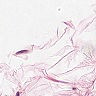
Metastatic tissue present: no